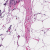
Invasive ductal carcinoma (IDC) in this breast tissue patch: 0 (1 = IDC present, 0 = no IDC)